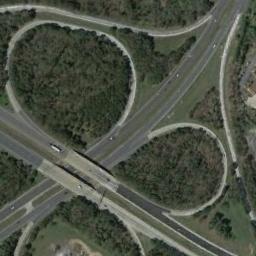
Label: overpass